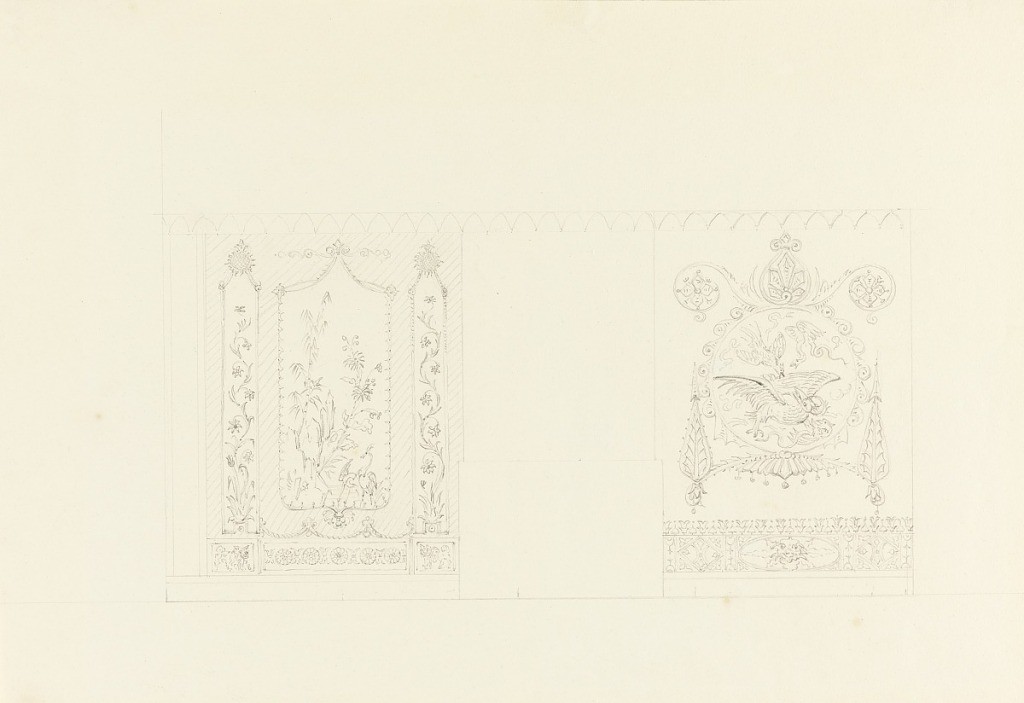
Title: Wall Decoration, Blue (South) Drawing Room, Royal Pavilion, Brighton
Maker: Frederick Crace, English, 1779–1859
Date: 1820
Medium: Graphite on paper
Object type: Drawing
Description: Design for wall decoration. The outline indications of a mantelpiece in the center, flanked by painted wall panels. At left, a painting of foliage and birds with narrow panels on each side of flowers. At right, a circular painting of fighting birds and dragons.